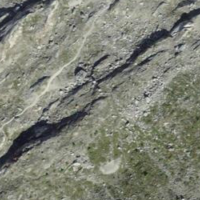
EUNIS habitat code: 48
Species observed at this site:
Parnassia palustris